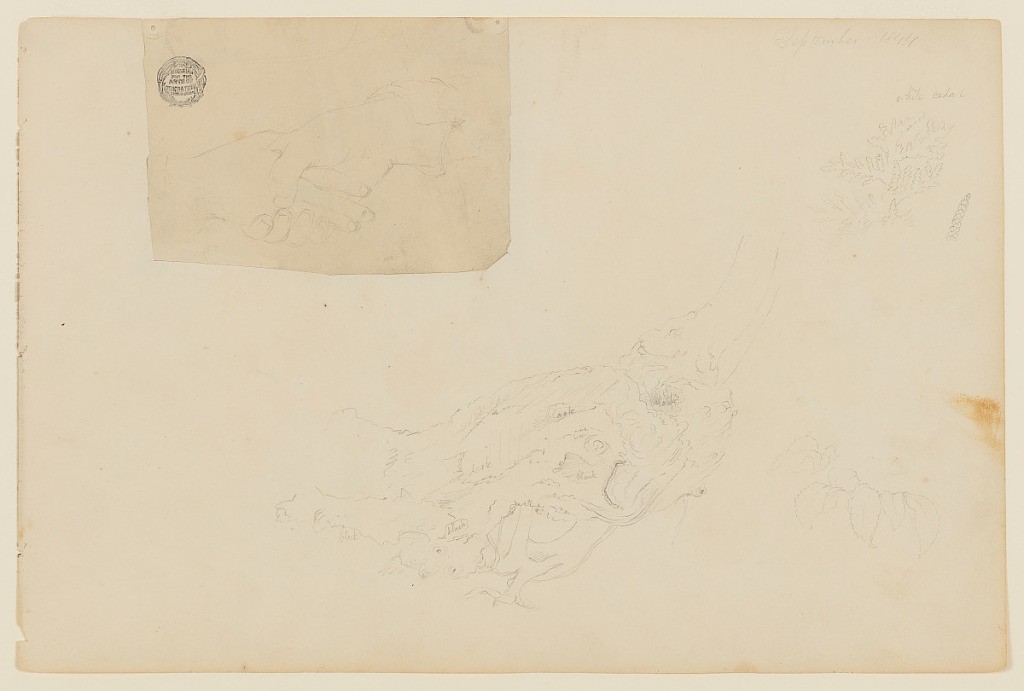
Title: Shaking Hands and a Gnarled Tree Trunk, Catskill, New York
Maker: Frederic Edwin Church, American, 1826–1900
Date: September 1844
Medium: Graphite on off-white wove paper
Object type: Drawing
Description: Figure and botanical sketches showing a pair of shaking hands and the gnarled trunk of a white cedar tree in Catskill, New York. At upper left, two interwoven hands are shown holding one another, presumably shaking. At center, the gnarled, twisting trunk of a white cedar tree is finely rendered. At upper right, details of the tree's leaves and cones are visible. At lower right, other leaves are also included.